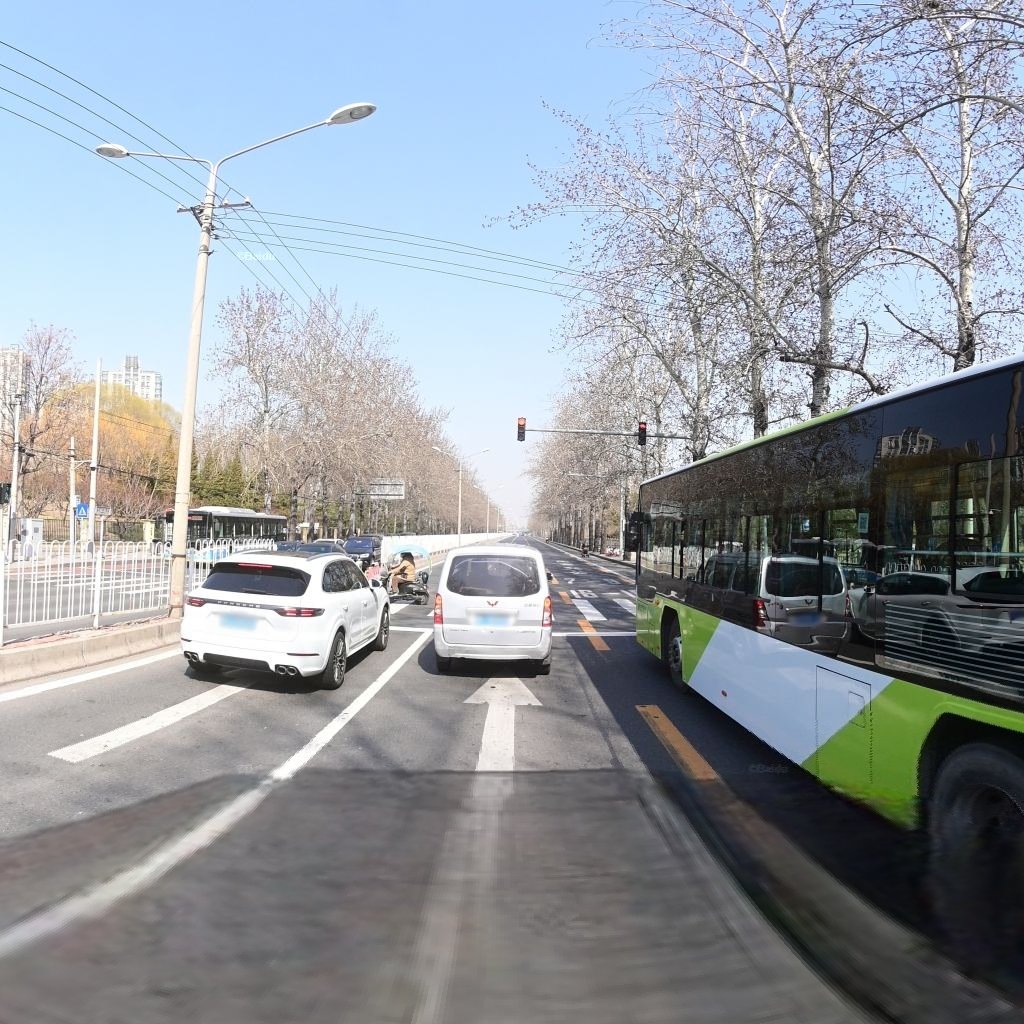
Region: Chaoyang
Road damage annotations: longitudinal patch